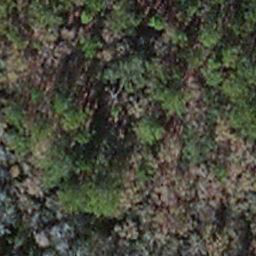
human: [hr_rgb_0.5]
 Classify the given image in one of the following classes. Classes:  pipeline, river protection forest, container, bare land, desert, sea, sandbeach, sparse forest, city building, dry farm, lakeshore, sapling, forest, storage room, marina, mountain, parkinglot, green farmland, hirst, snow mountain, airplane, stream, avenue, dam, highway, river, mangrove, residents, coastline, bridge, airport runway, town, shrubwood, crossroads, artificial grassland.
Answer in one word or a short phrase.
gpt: sapling